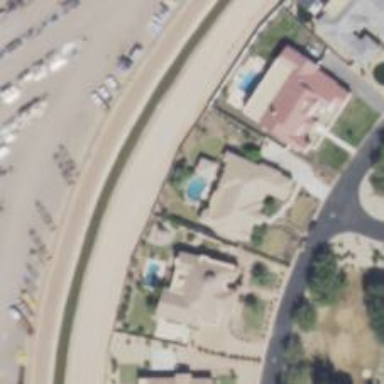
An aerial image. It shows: Outdoor swimming pool set in the ground.